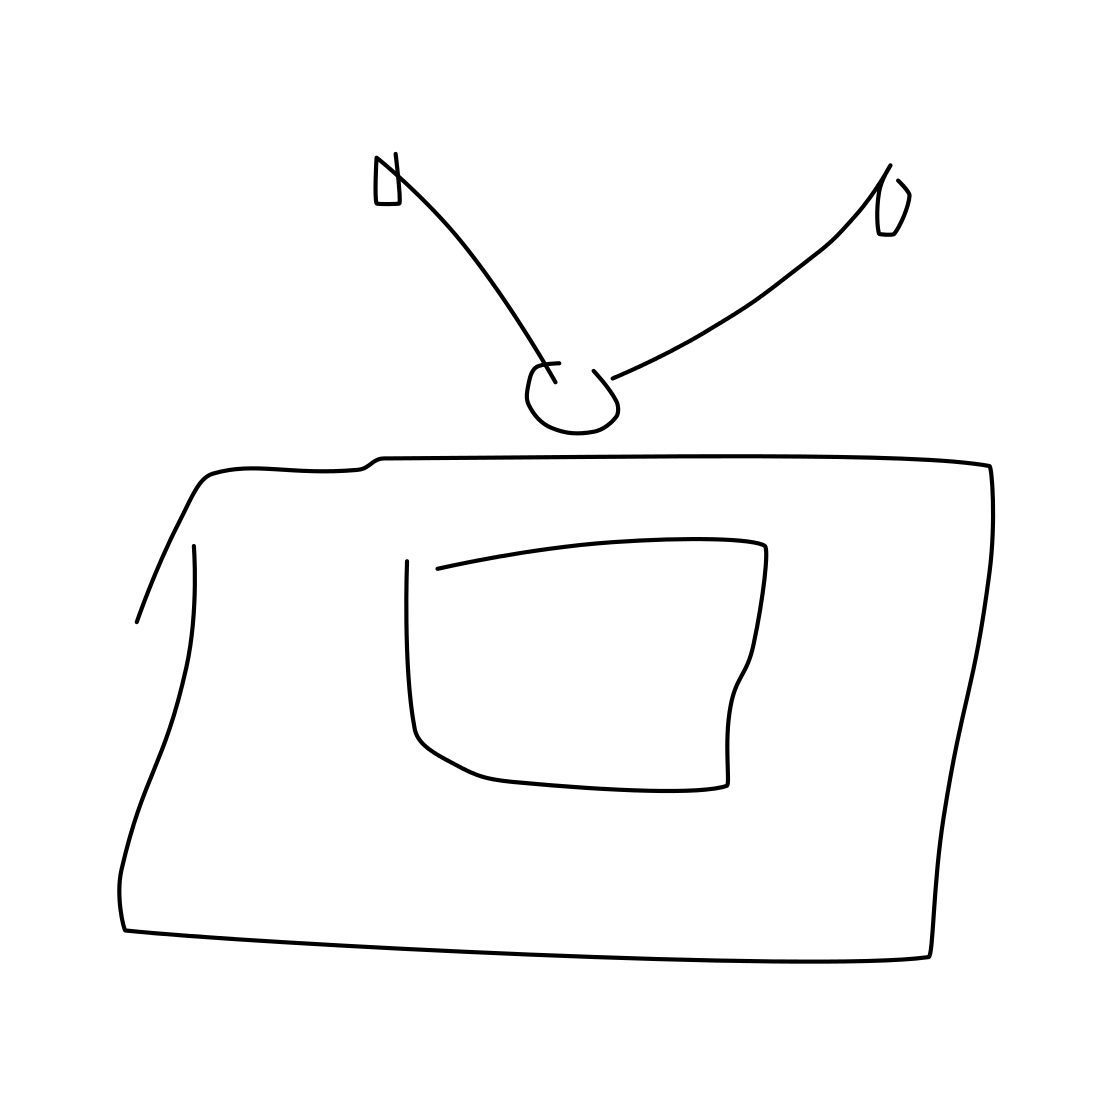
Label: tv